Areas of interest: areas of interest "Scenic Spot"
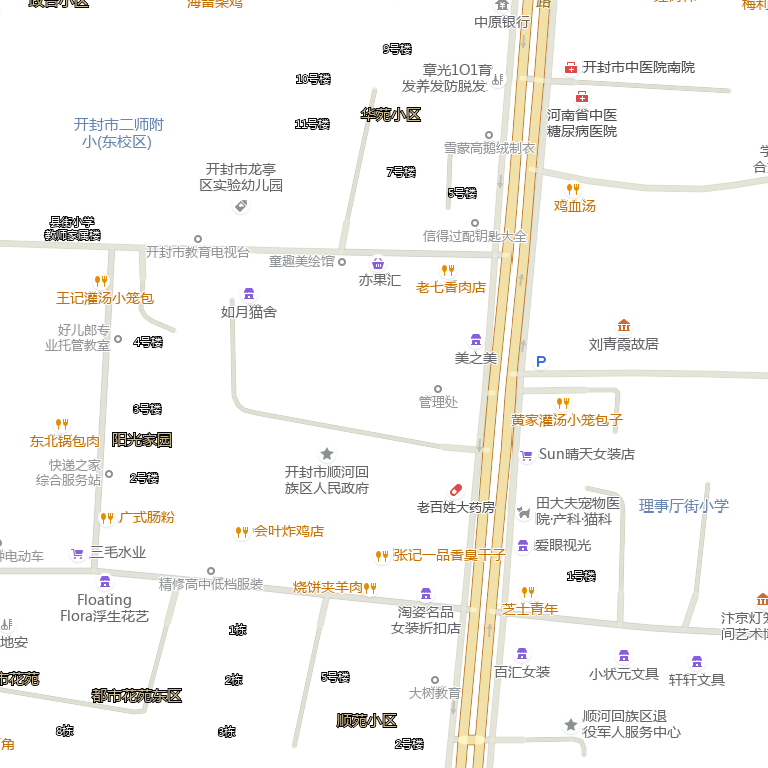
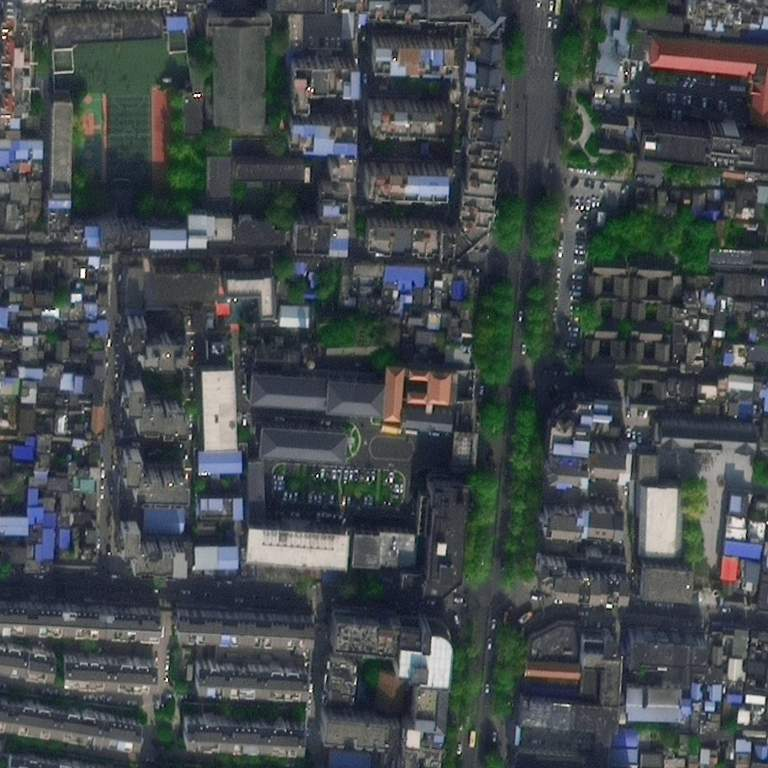